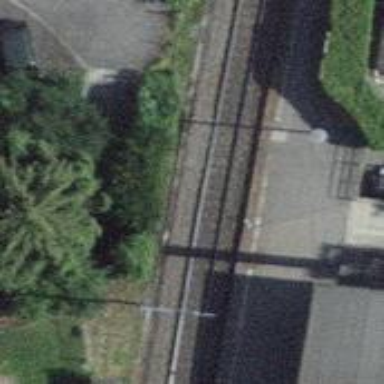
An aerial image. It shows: Public transport stop position along the railway.